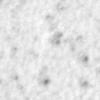
Label: no_change